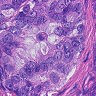
Metastatic tissue present: yes